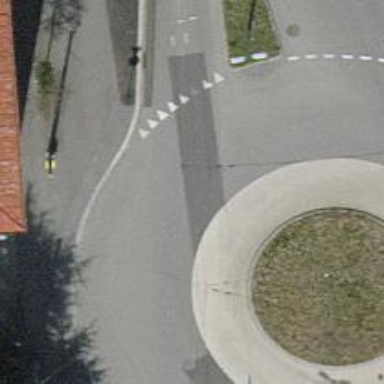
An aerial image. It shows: Asphalt road connected to tertiary road at roundabout. Trolley wires are present on the road.